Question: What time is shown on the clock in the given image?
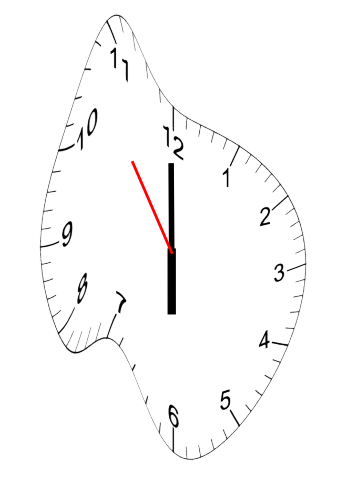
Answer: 05:59:54